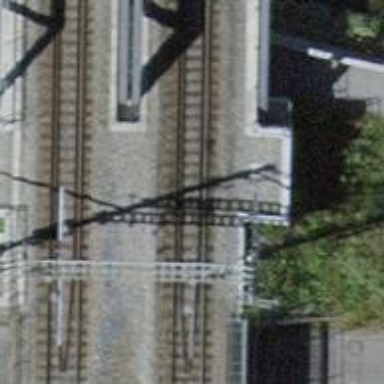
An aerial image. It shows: Single railway track with electrification through contact line.